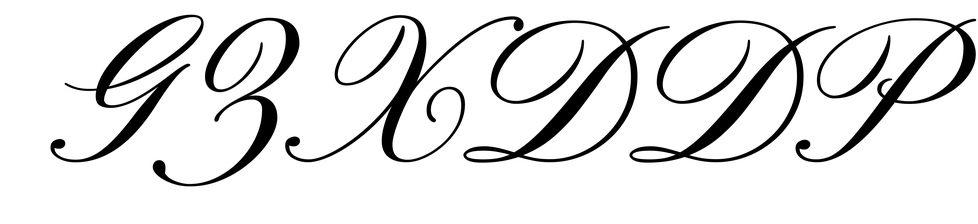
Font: PinyonScript-Regular